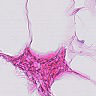
Metastatic tissue present: no